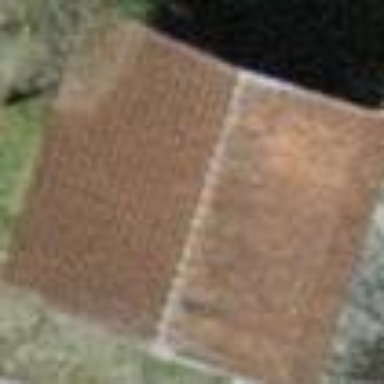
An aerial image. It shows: Shed.